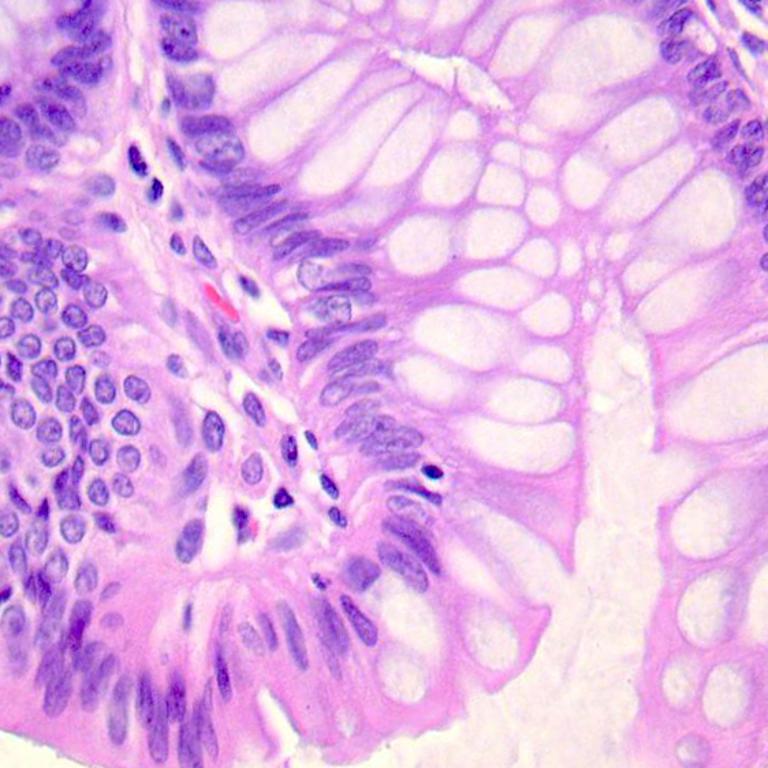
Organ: colon
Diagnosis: benign